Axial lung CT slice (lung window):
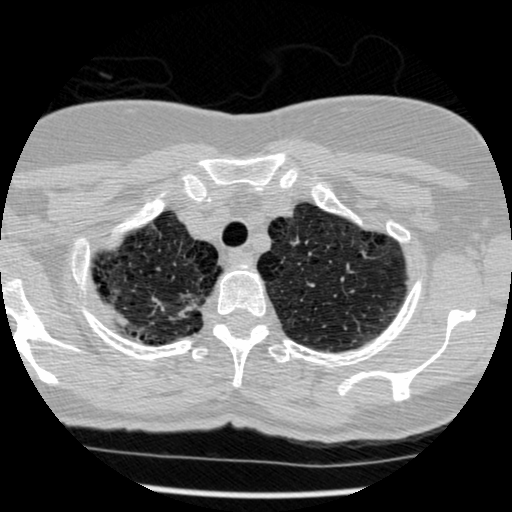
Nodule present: no